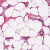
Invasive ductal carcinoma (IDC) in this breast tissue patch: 0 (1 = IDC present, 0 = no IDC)